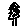
Label: tree